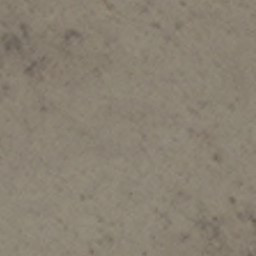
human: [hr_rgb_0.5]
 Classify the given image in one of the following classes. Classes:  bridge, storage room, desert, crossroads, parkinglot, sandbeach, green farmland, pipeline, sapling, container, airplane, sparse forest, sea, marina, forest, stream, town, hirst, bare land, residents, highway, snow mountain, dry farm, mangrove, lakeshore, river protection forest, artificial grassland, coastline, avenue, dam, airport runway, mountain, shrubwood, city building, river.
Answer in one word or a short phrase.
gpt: bare land